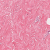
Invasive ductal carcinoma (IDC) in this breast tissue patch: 0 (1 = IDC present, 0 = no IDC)